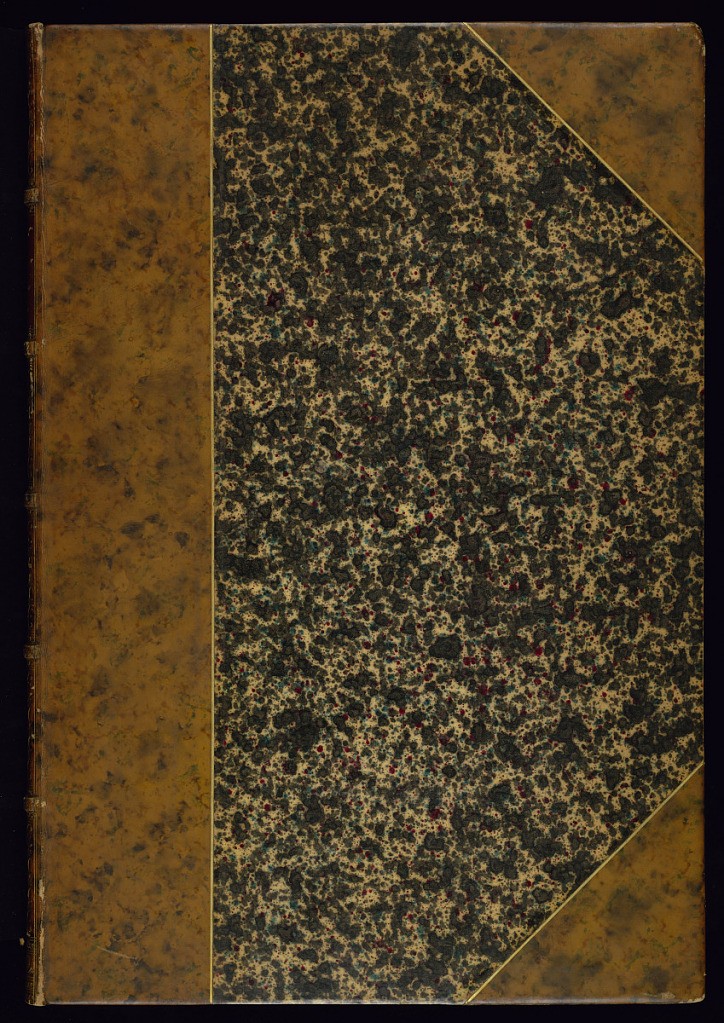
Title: Album of Prints: Second Series of the Oeuvre of Juste-François Boucher, known as Boucher fils
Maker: Juste-François Boucher, French, 1736 – 1782
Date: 1774
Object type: Album
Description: Album of prints containing books A through P of designs for various furniture and architectural interiors by Juste-François Boucher, known as Boucher fils.